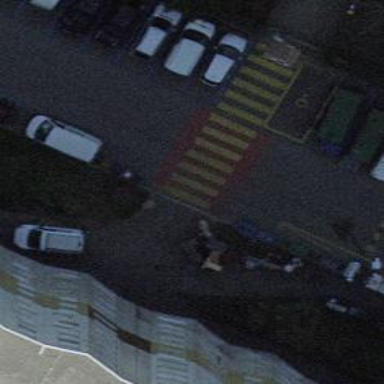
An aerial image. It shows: Zebra crossing on the road.